Question: While working in a project I saw a strange behaviour I cannot understand with the loading of navigation properties.
Here is a small example that reproduces this "problem".

I want to load a Year, without including data of the company(navigation property).
My code:
'''
public static Year GetYear(int id)
{
using (var context = new testModelContainer())
{
var result = context.YearSet.FirstOrDefault(c => c.Id == id);
//Company test = context.CompanySet.Where(c => c.Id == id).FirstOrDefault();
return result;
}
}
'''
This returns the year I want, without data in the navigation property, but if I uncomment the line and I just execute the line, maybe because I want to know the name of the company or whatever, it authomatically includes the company data into the Company navigation property of the Year.
Any idea how to prevent this behaviour? For security reasons I would want to avoid sendind data of the 'parents'.
I am using EF 6, .NET 4.5.
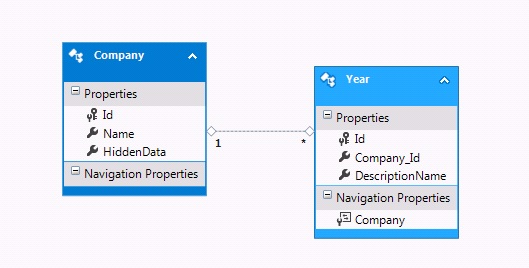
Answer: This is because you are executing your commands in one context. Entities share information about each other if working within one context.
Thus if you first retrieved the 'Year' and then you retrieve the 'Company' that has a reference to Year entity with the value of previously retrieved Year, your navigation property will be updated automatically and vice versa - Year will have Company property populated.